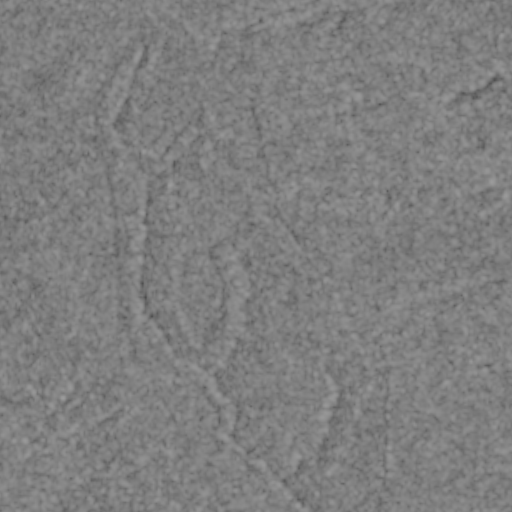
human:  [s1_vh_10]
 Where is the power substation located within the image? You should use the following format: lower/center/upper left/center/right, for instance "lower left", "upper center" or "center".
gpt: The power substation is located in the upper right of the image.
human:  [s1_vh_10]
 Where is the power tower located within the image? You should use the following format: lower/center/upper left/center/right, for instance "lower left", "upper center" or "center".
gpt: The power tower is located in the upper center of the image.
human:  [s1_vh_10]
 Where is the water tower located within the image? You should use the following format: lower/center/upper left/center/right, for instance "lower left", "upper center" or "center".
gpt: The water tower is located in the upper right of the image.
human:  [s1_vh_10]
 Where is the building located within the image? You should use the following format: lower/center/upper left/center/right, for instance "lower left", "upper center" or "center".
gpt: There is no building in the image.

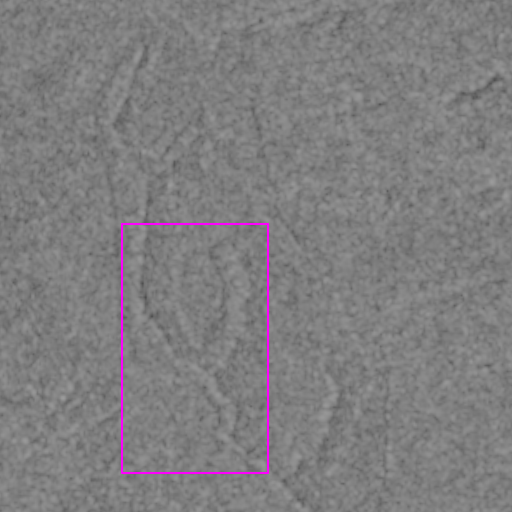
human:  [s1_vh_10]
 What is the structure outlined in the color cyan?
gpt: There is no cyan outline.
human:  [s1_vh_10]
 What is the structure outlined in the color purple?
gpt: There is no structure outlined in purple.